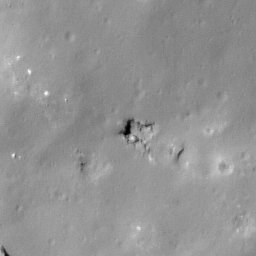
Pit: Oday 2
Host crater: Oday
Host type: impact_melt
Lunar coordinates: latitude -30.946, longitude 158.064